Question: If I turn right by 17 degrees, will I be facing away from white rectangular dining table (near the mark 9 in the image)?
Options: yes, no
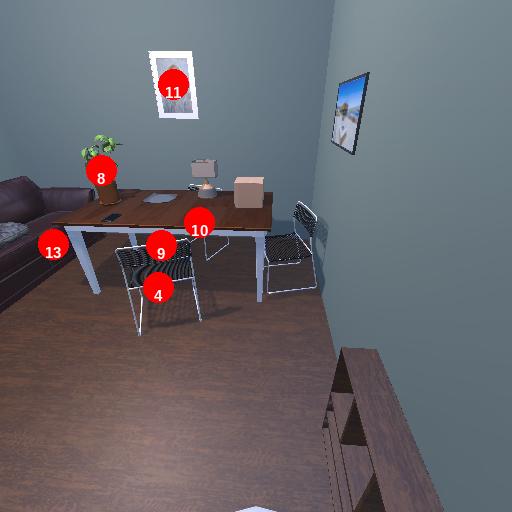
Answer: yes